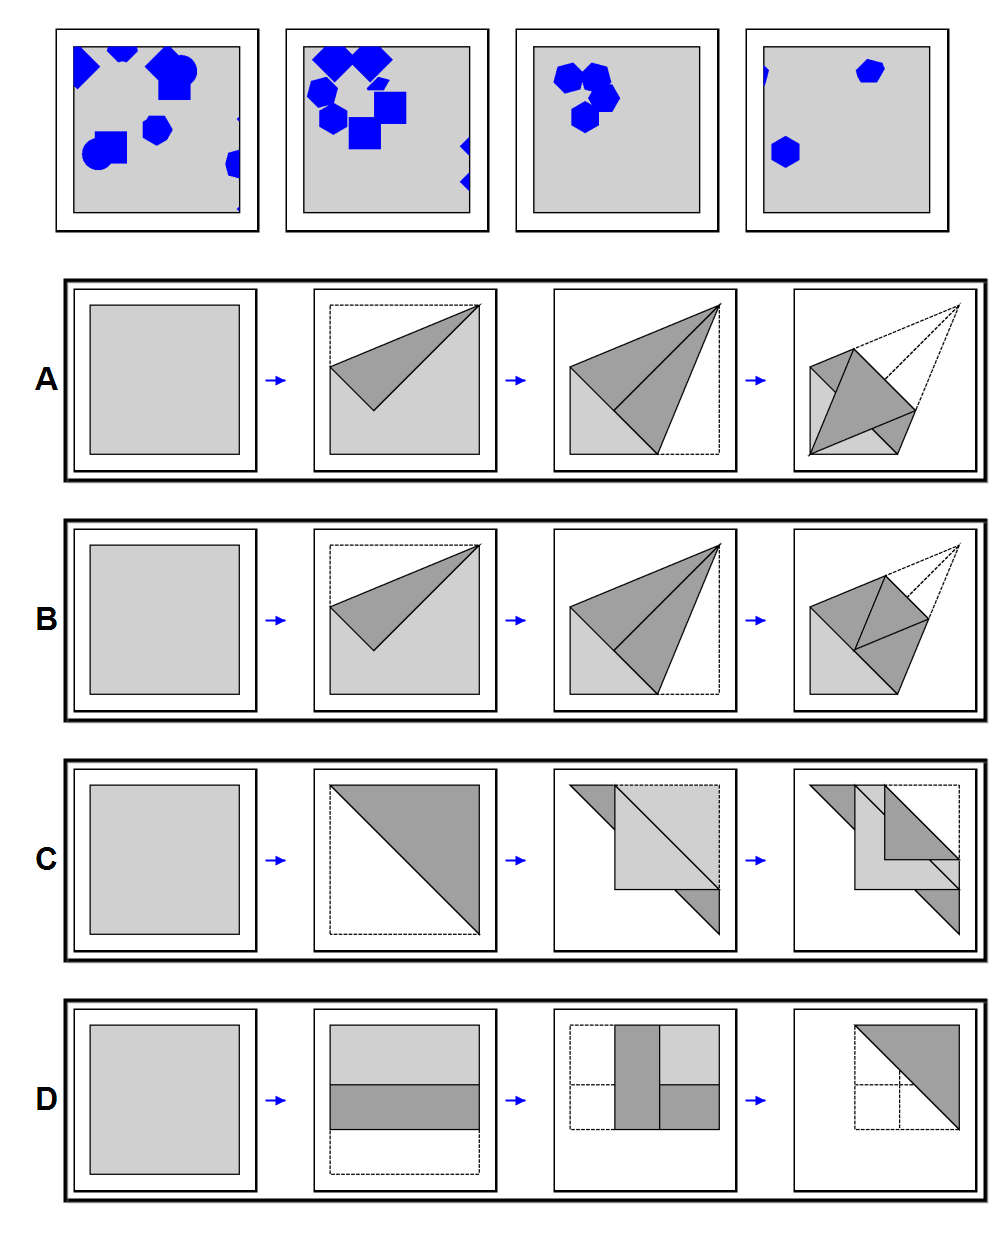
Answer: A